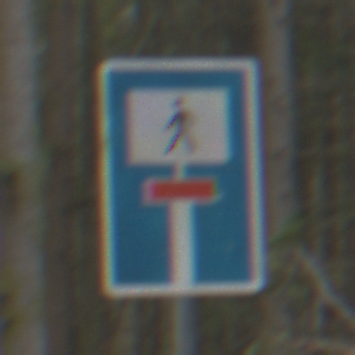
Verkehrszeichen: SackgasseFussgaengerDurchlaessig
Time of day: Midday
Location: Outdoor (Nature)
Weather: Overcast
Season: NotSpecified
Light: Natural